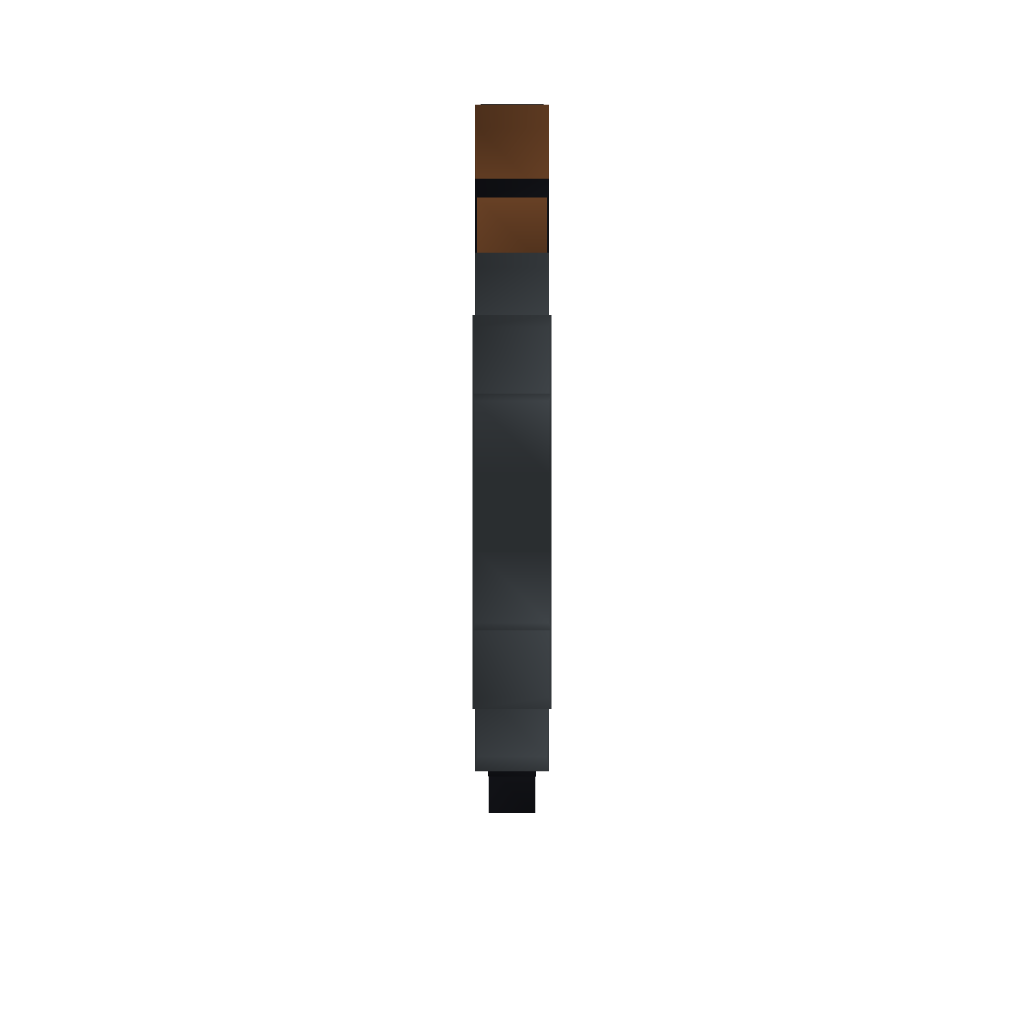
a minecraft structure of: Iron Pickaxe